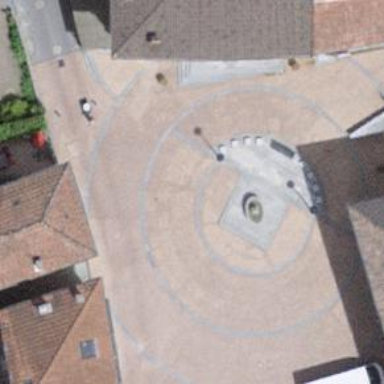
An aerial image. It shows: Fountain.